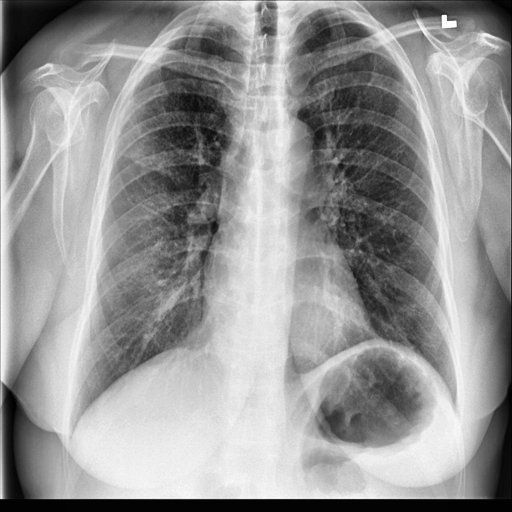
Finding: NORMAL